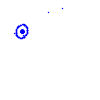
Particle: kaon